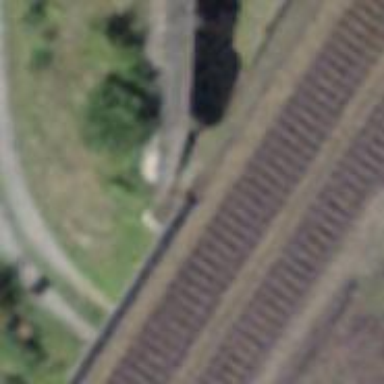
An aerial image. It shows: Railway bridge with electrified contact line. There is one track on the bridge.